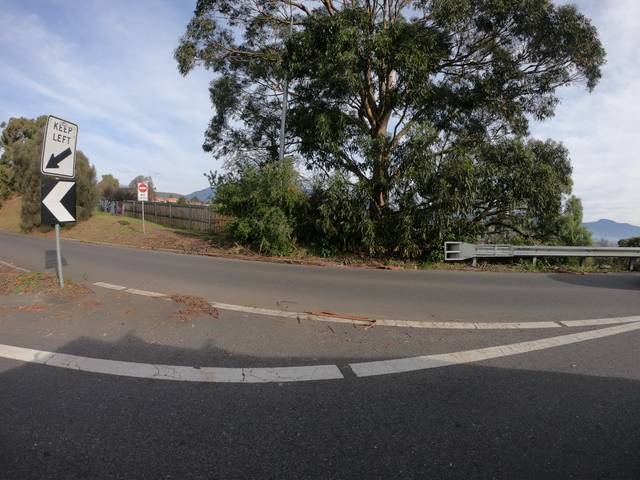
Region: Australia
Coordinates: -42.857, 147.316